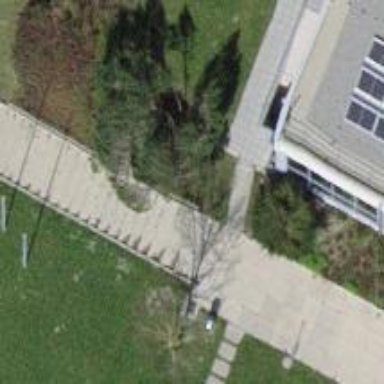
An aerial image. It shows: Concrete steps.